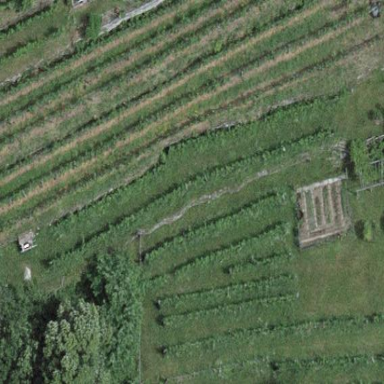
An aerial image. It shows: Vineyard growing grapes.